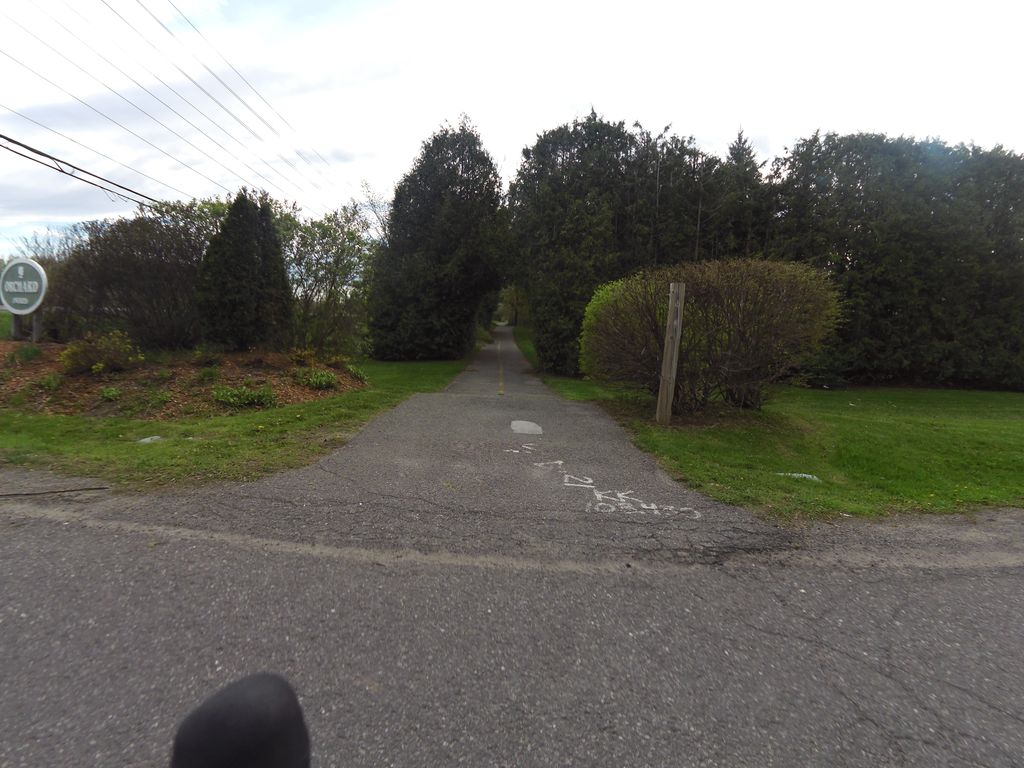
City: ottawa-gatineau